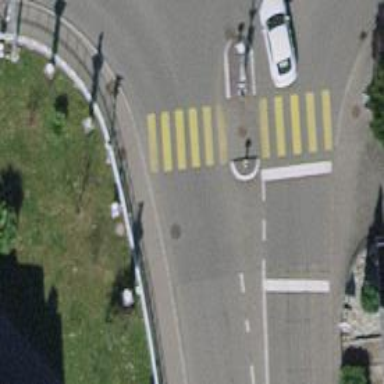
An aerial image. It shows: Marked crossing with zebra sign and island in the middle.